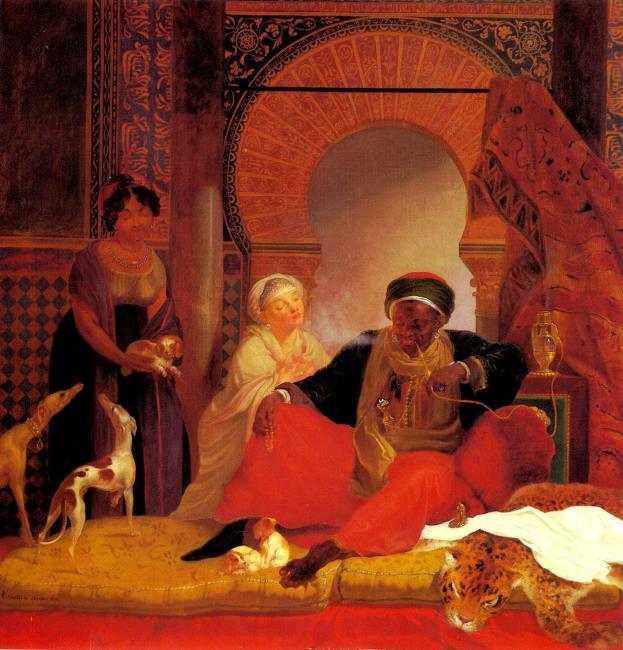
Title: The Pasha's dogs
Artist: Philippe Jacques Van Brée
Earliest date: 1823
Latest date: 1823
Genre: painting
Iconography: Tobacco
Keywords: genre, orientalism, three human figures, pillar, dog, puppy, leopard, water pipe, rug, sitting, kneeling, cushion, turban, jewelry, barefoot